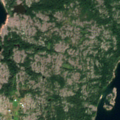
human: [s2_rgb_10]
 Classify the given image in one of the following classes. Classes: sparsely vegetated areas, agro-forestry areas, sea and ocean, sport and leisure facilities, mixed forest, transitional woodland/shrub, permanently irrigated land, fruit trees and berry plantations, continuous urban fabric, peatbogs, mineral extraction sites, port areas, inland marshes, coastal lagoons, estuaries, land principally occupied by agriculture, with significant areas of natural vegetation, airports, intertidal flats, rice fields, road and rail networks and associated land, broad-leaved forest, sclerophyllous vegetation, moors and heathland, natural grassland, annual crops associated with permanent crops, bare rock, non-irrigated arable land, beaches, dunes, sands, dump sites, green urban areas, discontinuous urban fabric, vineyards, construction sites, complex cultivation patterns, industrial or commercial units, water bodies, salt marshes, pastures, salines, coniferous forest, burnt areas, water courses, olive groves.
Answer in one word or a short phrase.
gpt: mixed forest, bare rock, sea and ocean